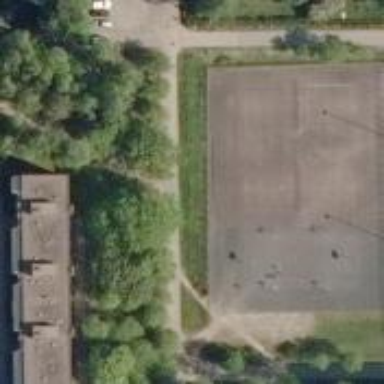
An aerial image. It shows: Asphalt cycleway.